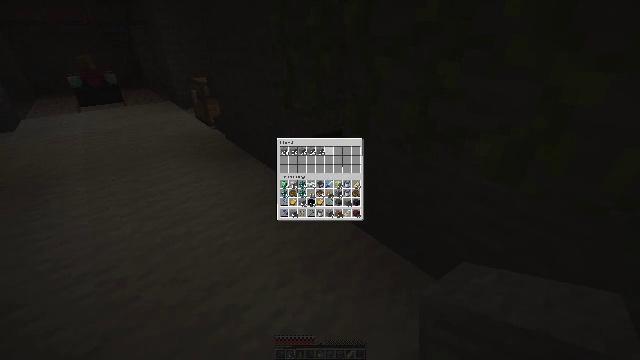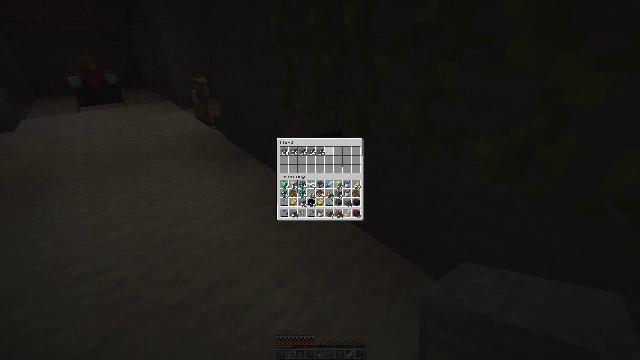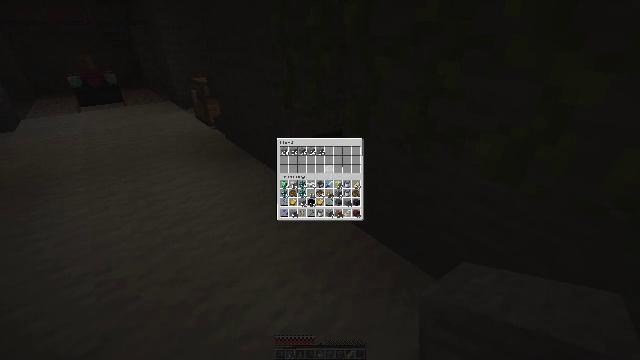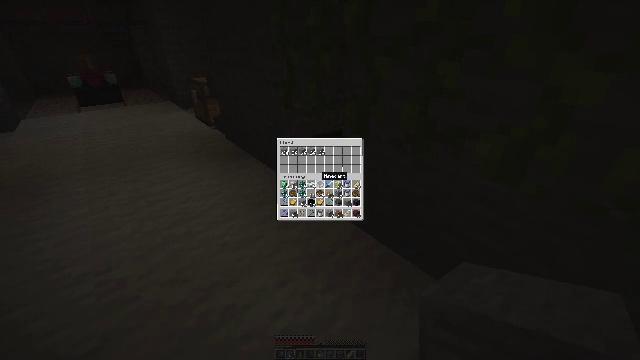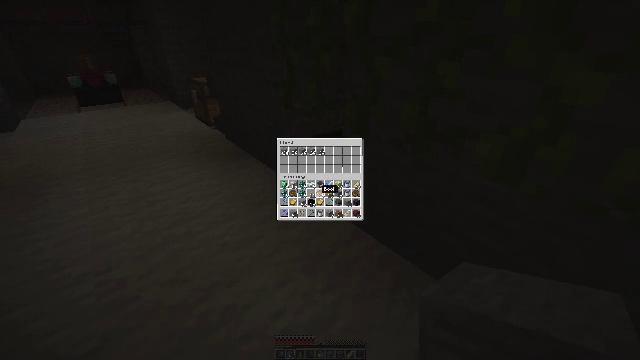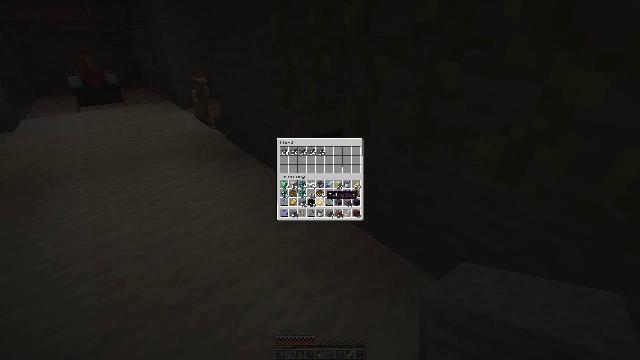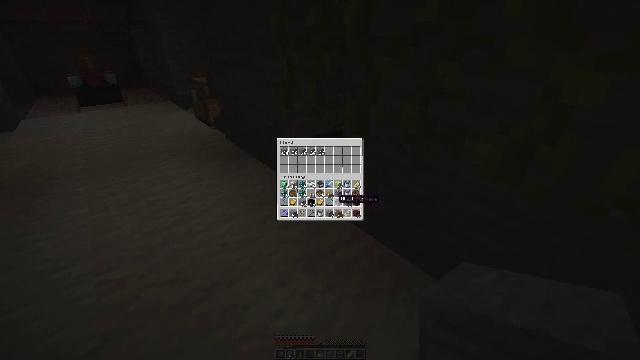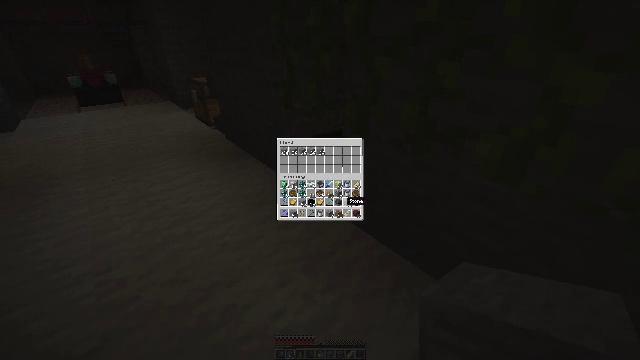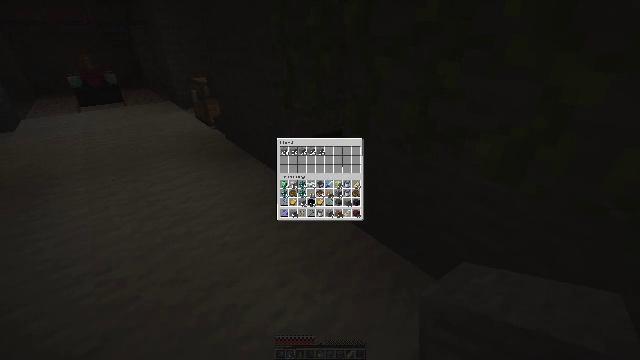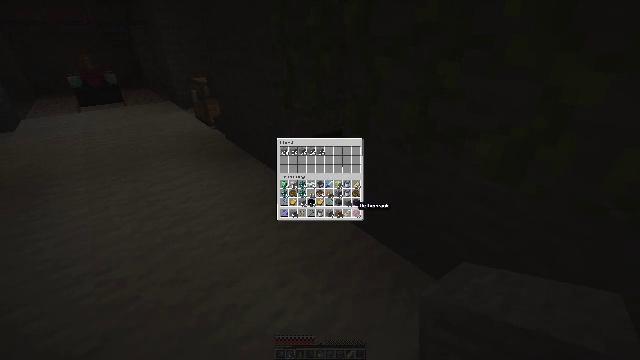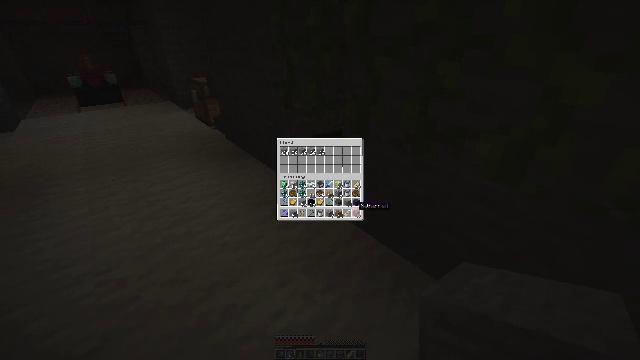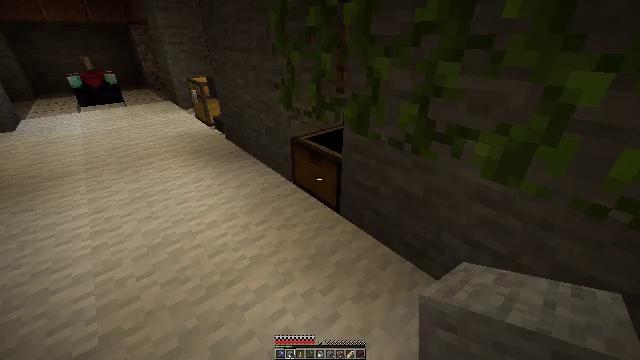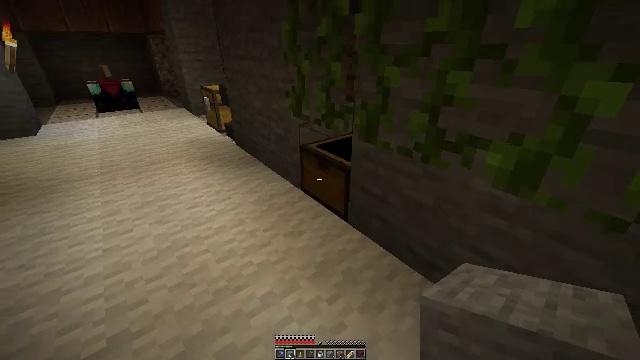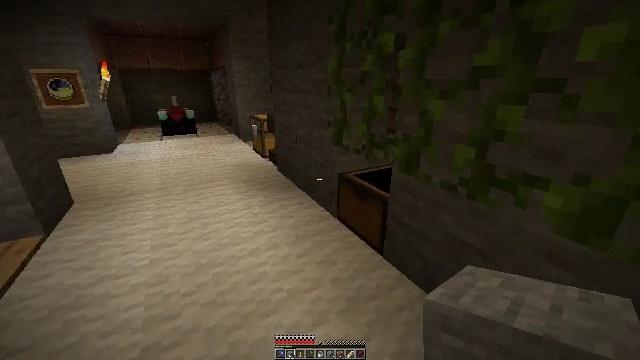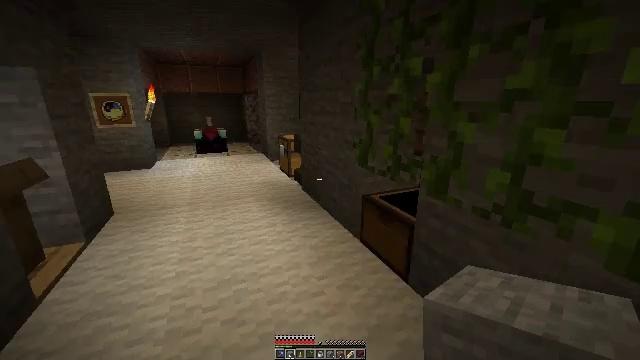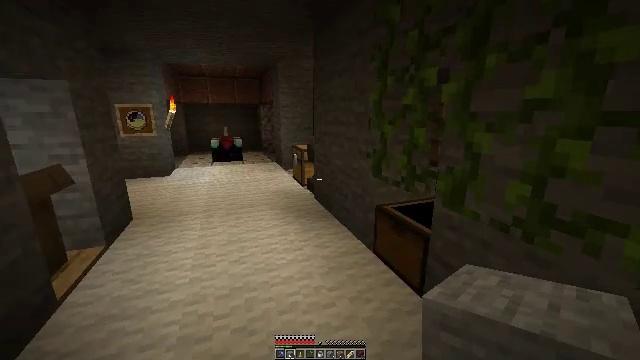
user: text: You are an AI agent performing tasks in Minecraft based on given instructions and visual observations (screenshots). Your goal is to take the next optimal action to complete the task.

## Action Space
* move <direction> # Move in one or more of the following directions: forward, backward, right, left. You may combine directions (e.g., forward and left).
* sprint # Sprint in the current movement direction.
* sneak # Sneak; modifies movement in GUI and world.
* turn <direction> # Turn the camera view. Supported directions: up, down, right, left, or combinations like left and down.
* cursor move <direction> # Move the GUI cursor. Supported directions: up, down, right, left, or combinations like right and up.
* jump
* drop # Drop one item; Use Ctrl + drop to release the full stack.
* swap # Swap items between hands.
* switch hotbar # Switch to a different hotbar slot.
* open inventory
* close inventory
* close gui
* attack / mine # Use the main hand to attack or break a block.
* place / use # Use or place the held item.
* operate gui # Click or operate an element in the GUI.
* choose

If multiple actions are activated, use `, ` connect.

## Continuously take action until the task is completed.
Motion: motion action
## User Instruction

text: Recycle the grindstone by mining it.
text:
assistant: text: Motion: no_op
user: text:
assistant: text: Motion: turn left and down
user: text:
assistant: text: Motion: turn left and down
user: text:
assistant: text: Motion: turn down
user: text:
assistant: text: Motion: turn right and down
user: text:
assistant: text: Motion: turn right and down
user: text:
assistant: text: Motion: turn right
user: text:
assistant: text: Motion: turn right
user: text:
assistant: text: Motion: turn right
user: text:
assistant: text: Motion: no_op
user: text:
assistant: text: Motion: close inventory
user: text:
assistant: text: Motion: turn left and up, close inventory
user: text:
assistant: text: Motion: turn left and up, close inventory
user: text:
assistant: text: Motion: turn left and up
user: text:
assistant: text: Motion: turn left and up
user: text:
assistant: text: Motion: no_op
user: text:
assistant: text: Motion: no_op
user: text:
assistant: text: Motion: turn right and down
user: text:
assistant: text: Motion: turn right and down
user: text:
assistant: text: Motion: turn right and down
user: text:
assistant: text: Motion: turn right
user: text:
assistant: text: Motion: turn right and up
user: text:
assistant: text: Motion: turn right
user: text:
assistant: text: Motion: no_op
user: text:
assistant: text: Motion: move forward
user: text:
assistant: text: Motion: move forward
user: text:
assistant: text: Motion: move forward, sprint
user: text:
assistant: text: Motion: move forward, sprint
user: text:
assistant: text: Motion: move forward, sprint
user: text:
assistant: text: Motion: move forward, sprint, turn right and up